Question: I am installing rbenv, following their documentation to
add ~/.rbenv/bin to your $PATH for access to the rbenv command-line utility. And this arrow shows up. What does it mean?

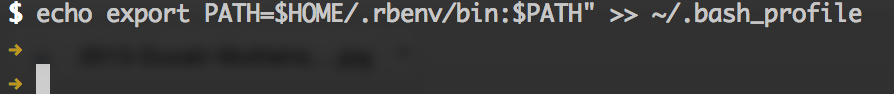
Answer: It's almost certainly your 'PS2' prompt, used for line continuation. For example, I have 'PS1' set to ''pax> '' and 'PS2' set to ''...> '' and the following transcript shows that in action:
'''
pax> echo 'hello
...> there'
hello
there
'''
The the 'PS2' prompt is there is because you have an unterminated '"' character (though, technically, this is an quote but the shell isn't smart enough to realise that and the effect is the same).
I suggest you try something like:
'''
echo 'export PATH=$HOME/.rbenv/bin:$PATH' >>~/.bash_profile
'''
You'll notice I'm using quotes there as well since you probably want the strings '$HOME' and '$PATH' being placed in your profile rather than their current interpreted values.
---
And, one other thing, there are certain classes of profiles that will "break" if you just blindly append stuff to the end.
It's fine for profiles that are simple sequential beasts (ones that run cleanly from top to bottom) but, if you have something with a lot of control structures (like 'if' statements), you should be investigating the place to put it in the file.
By that I mean a profile containing (the admittedly contrived):
'''
# Don't do rest of file in first two weeks of a month.
if [[ $(date +%d) -le 14 ]]; then
exit
fi
'''
may incorrectly skip your changes if you just add them to the file end without analysis. In this case, the best place is probably immediately that 'if' statement.